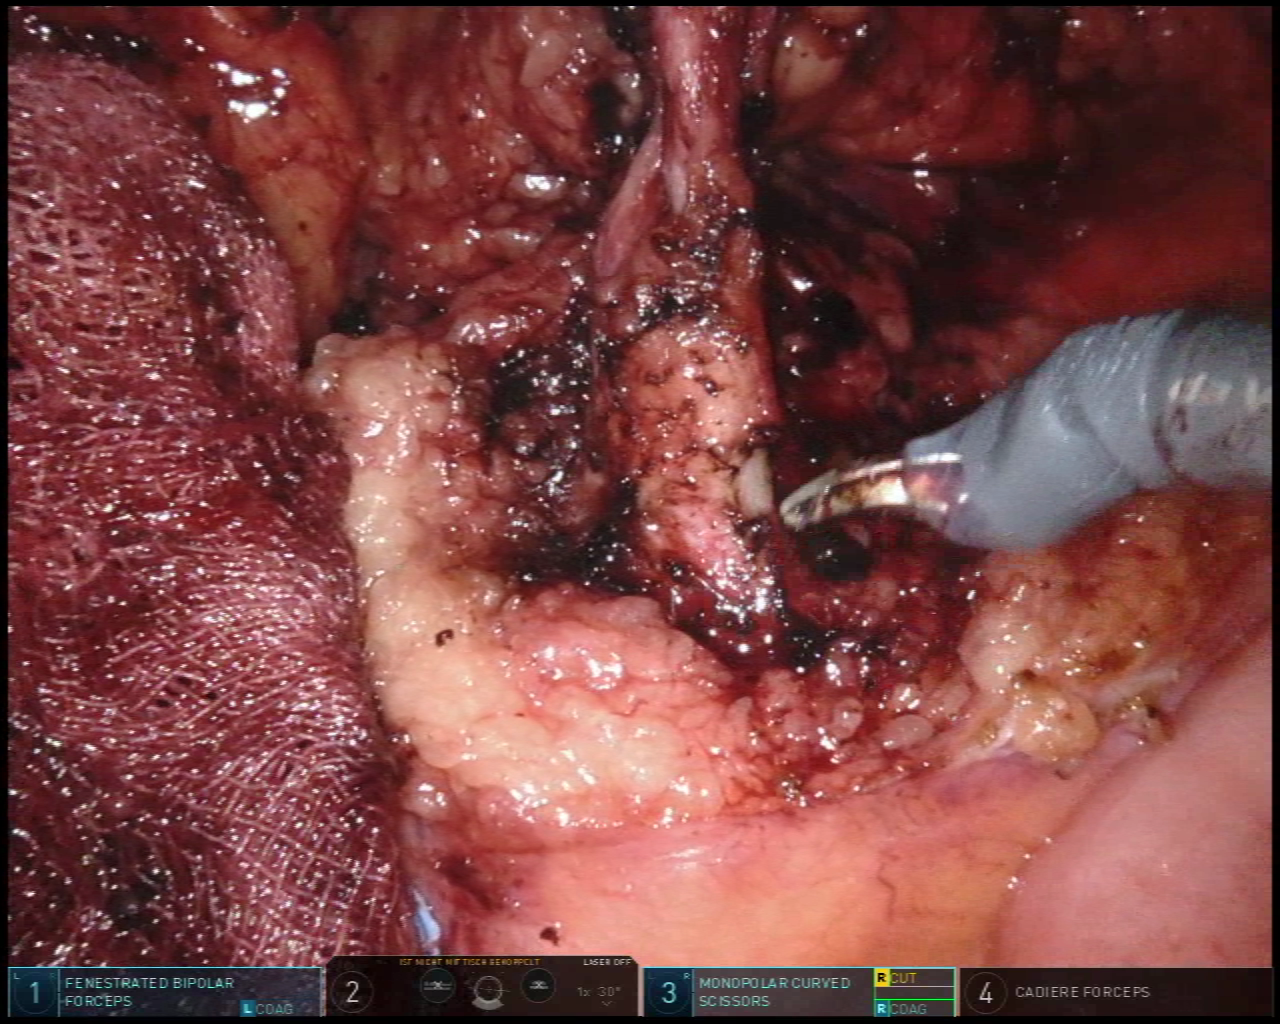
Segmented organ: inferior_mesenteric_artery
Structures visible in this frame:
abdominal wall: no
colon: no
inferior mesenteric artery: yes
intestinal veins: no
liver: no
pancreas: no
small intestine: yes
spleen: no
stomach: no
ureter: no
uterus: no
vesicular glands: no